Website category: auto
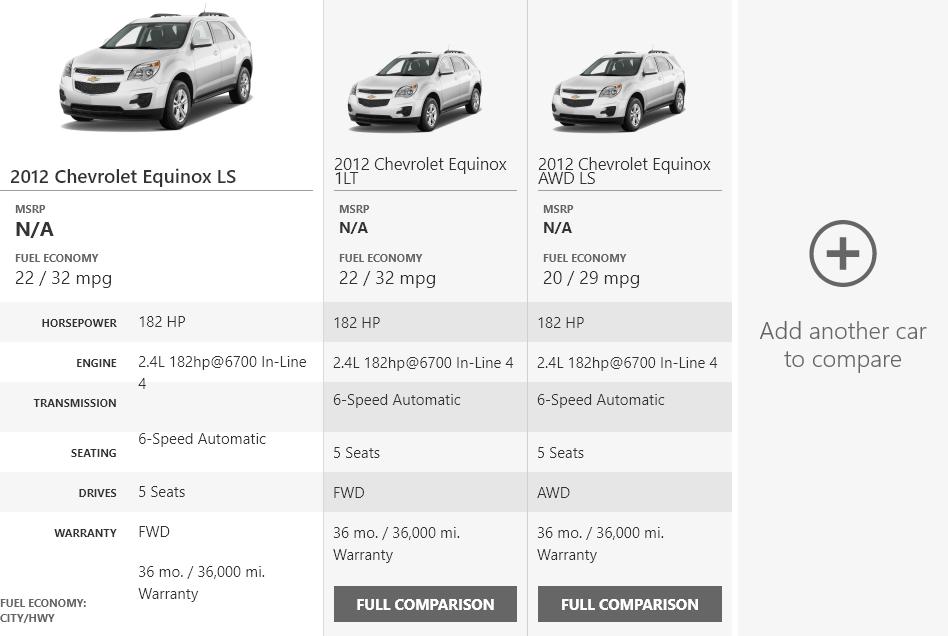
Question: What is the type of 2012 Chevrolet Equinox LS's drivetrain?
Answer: FWD

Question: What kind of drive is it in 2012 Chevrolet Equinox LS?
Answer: FWD

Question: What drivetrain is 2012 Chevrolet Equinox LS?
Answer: FWD

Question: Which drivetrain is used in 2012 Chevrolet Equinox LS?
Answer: FWD

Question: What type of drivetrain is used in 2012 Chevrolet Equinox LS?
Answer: FWD

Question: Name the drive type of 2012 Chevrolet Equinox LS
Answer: FWD

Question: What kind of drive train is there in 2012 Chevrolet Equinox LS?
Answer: FWD

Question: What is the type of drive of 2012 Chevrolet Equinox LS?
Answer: FWD

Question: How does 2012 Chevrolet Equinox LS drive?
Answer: FWD

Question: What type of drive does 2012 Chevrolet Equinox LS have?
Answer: FWD

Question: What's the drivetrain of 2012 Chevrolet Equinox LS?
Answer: FWD

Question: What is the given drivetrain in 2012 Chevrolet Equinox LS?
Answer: FWD

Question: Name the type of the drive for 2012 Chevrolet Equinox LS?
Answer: FWD

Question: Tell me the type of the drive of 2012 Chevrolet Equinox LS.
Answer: FWD

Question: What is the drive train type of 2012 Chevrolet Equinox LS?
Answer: FWD

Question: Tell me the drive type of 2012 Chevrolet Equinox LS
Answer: FWD

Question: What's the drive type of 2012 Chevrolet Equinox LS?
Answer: FWD

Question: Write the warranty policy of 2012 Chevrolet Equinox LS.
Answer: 36 mo. / 36,000 mi. Warranty

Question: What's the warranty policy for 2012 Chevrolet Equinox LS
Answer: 36 mo. / 36,000 mi. Warranty

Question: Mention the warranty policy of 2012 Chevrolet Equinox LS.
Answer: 36 mo. / 36,000 mi. Warranty

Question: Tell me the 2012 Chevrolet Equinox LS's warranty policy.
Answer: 36 mo. / 36,000 mi. Warranty